四年级 · 组合几何学
一块三角形硬纸板, 剪去一个角后, 剩下的纸板上还有（）个角。

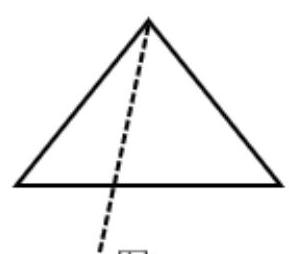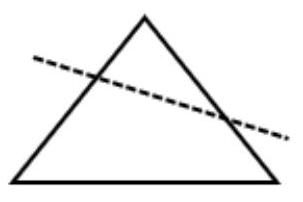
A. 2 个
B. 3 个
C. 4 个
D. 3 个或 4 个

答案: D
解析: 解D

【分析】当截线为经过三角形的一个顶点往它的对边引一条线段, 沿着这个线段剪, 剪出一个三角形;当截线为经过三角形的任意两条边上各取一点（这两点不能是顶点）, 沿着这两个点的连线剪, 剪出一个四边形;

【详解】如图:

图1

图2
故答案为: $\mathrm{D}$

【点睛】此题为开放性题目, 注意分清楚不同的情况, 是解决本题的关键。